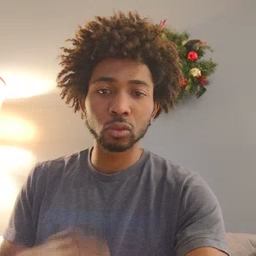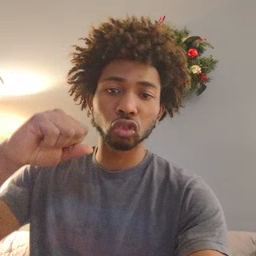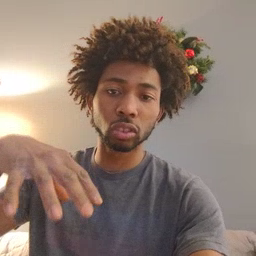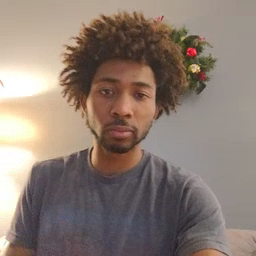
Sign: drop